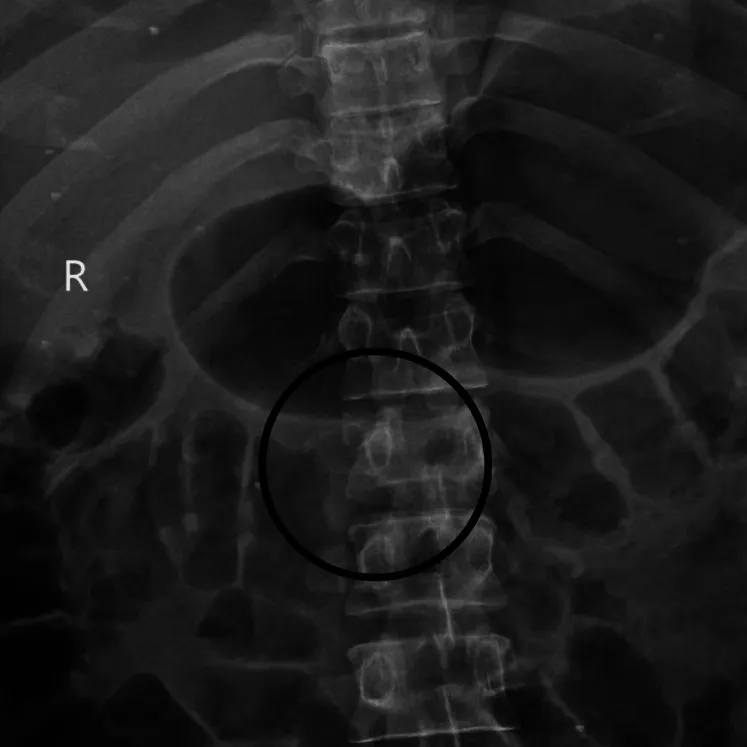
X-ray of spine showing L1 vertebra fracture. The circle shows acute wedge compression fracture with retropulsion of the L1 vertebra.
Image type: radiology (x_ray)